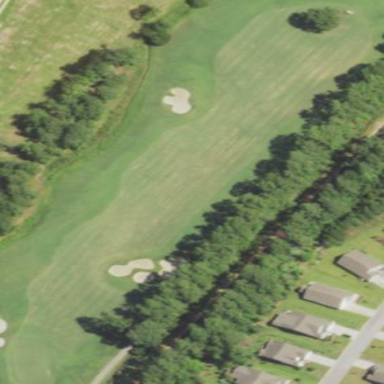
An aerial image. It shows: Scenic golf fairway.